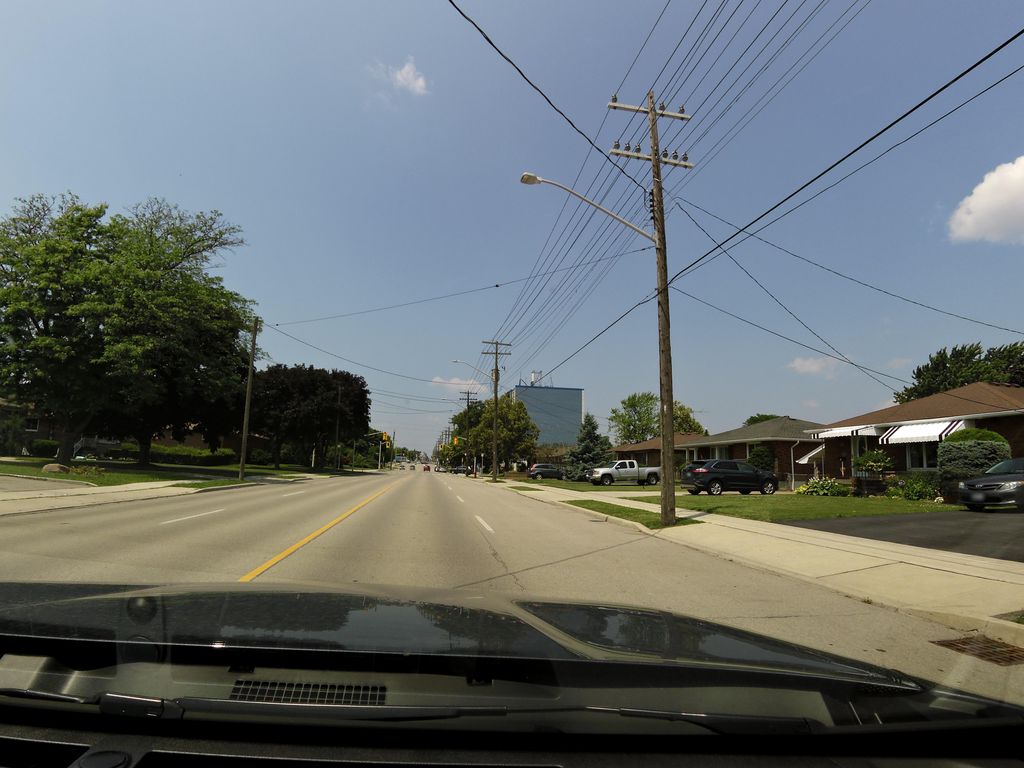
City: hamilton